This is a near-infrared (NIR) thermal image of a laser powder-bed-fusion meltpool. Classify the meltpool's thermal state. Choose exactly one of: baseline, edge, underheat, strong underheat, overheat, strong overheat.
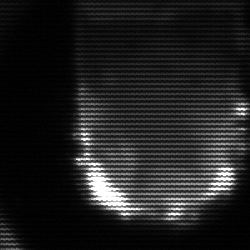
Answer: baseline